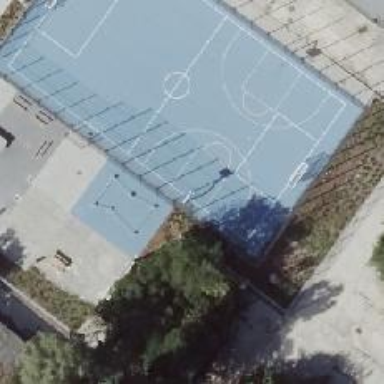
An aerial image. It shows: Basketball court on leisure land pitch.